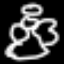
Label: angel